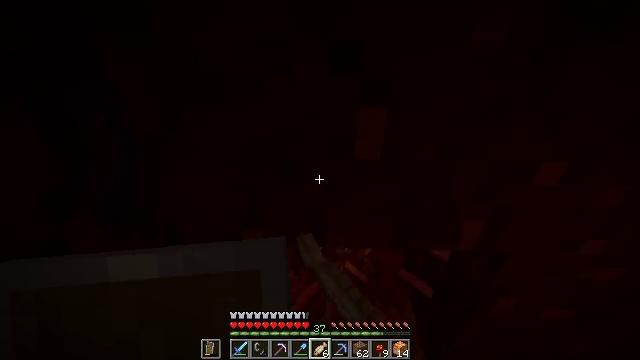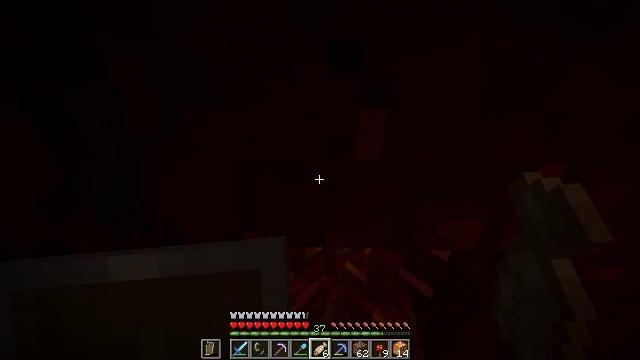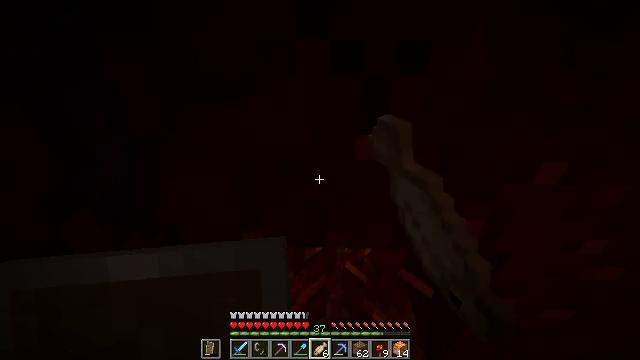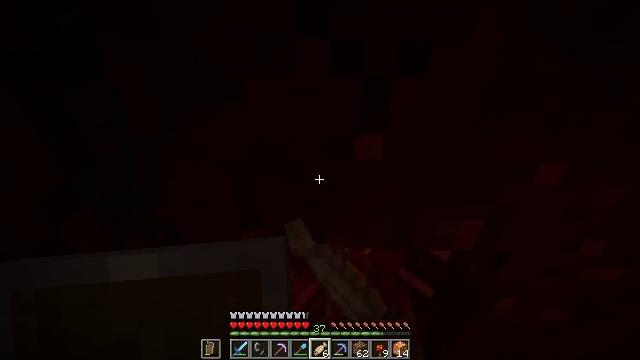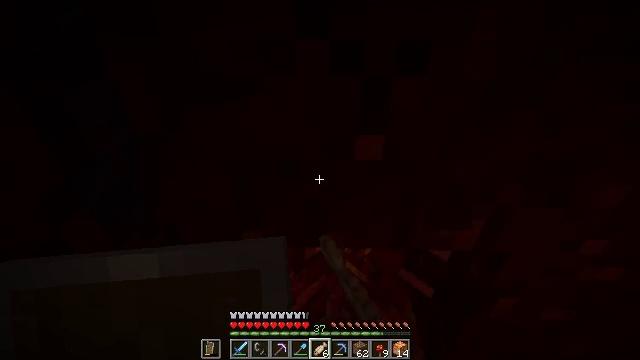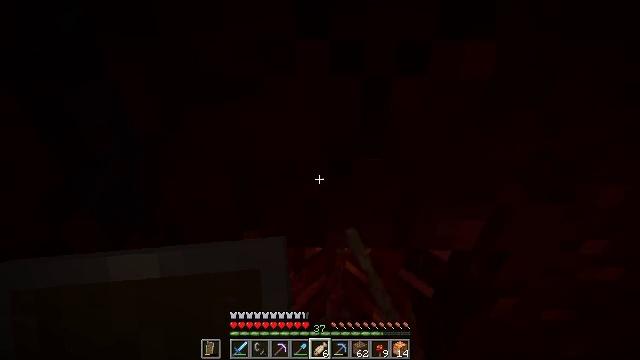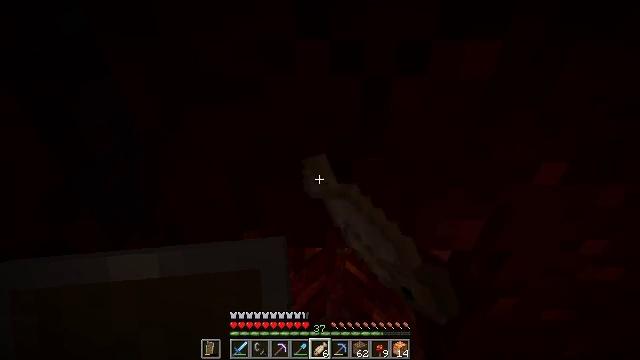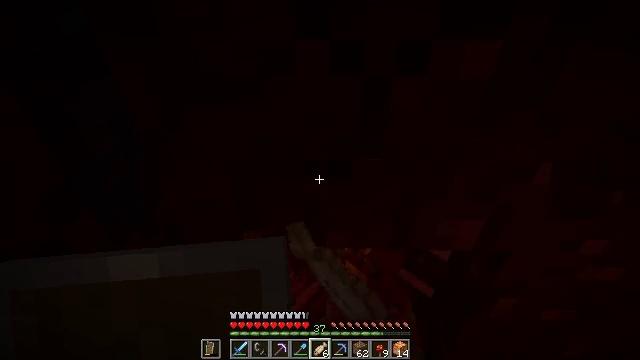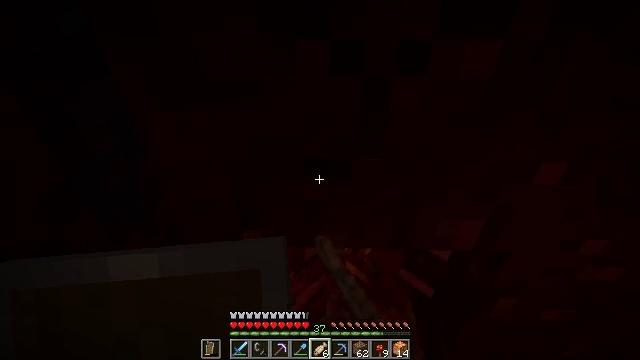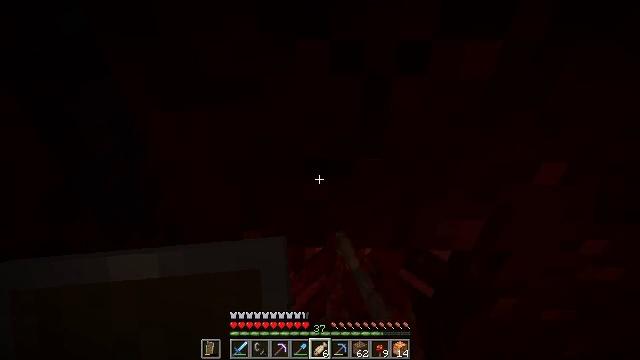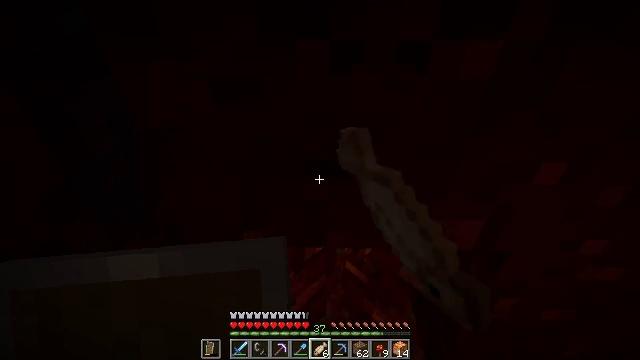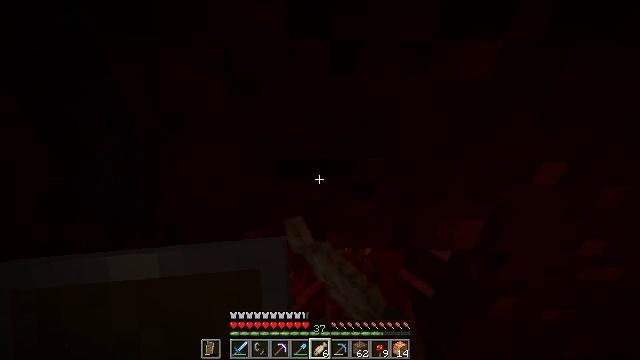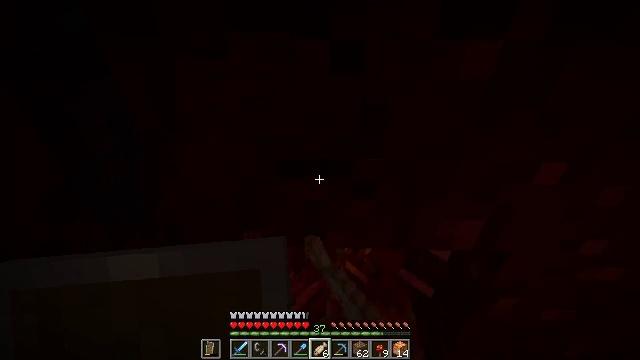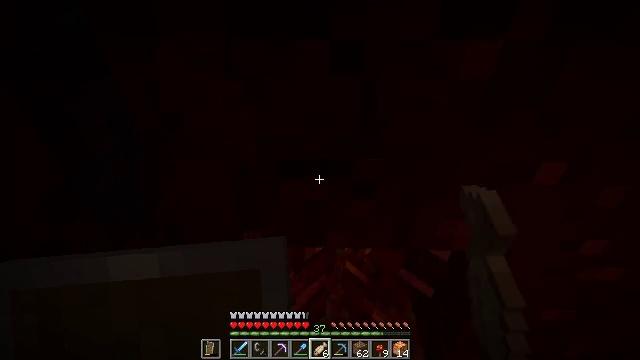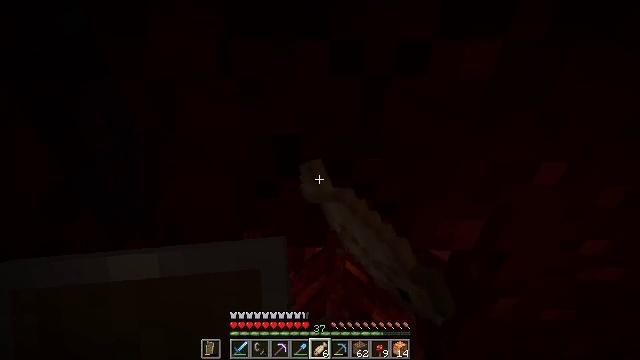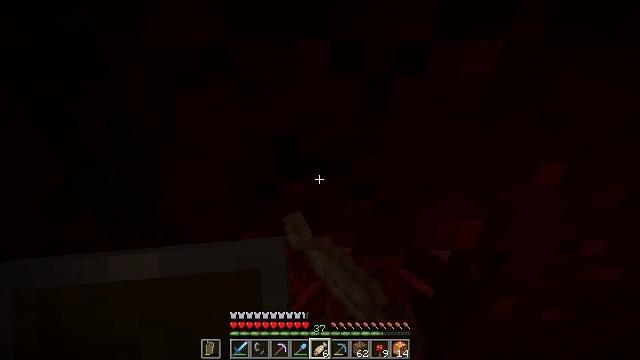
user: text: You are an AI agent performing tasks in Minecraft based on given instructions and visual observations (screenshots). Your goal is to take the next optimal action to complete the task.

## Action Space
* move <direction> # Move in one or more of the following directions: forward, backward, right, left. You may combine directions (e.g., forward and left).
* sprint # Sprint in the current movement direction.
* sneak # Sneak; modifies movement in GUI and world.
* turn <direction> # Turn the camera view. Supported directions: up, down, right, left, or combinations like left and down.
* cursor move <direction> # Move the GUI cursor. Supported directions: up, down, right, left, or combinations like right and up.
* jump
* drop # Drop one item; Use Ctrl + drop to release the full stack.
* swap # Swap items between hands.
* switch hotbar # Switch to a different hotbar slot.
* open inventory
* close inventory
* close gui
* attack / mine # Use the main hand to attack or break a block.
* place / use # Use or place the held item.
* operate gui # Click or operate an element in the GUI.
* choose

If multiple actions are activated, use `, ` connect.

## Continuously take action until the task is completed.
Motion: motion action
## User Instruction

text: Collect the nether wart block for decoration.
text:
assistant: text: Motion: attack / mine
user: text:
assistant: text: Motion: attack / mine
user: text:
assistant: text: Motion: attack / mine
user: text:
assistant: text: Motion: attack / mine
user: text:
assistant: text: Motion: attack / mine
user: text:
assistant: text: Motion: attack / mine
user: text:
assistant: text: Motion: attack / mine
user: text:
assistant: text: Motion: attack / mine
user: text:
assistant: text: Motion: attack / mine
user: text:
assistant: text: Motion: attack / mine
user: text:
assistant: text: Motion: attack / mine
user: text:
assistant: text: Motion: attack / mine
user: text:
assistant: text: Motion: attack / mine
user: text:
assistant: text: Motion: attack / mine
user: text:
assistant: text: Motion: attack / mine
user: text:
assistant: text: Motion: attack / mine
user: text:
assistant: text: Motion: attack / mine
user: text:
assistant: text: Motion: attack / mine
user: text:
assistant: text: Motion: attack / mine
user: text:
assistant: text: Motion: attack / mine
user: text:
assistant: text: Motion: attack / mine
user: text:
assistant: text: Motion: attack / mine
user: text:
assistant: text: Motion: attack / mine
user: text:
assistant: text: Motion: attack / mine
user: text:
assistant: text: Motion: attack / mine
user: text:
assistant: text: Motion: attack / mine
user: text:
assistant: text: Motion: attack / mine
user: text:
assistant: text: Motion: attack / mine
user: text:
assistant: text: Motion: attack / mine
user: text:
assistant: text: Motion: attack / mine